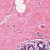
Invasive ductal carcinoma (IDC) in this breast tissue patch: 0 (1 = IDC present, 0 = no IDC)